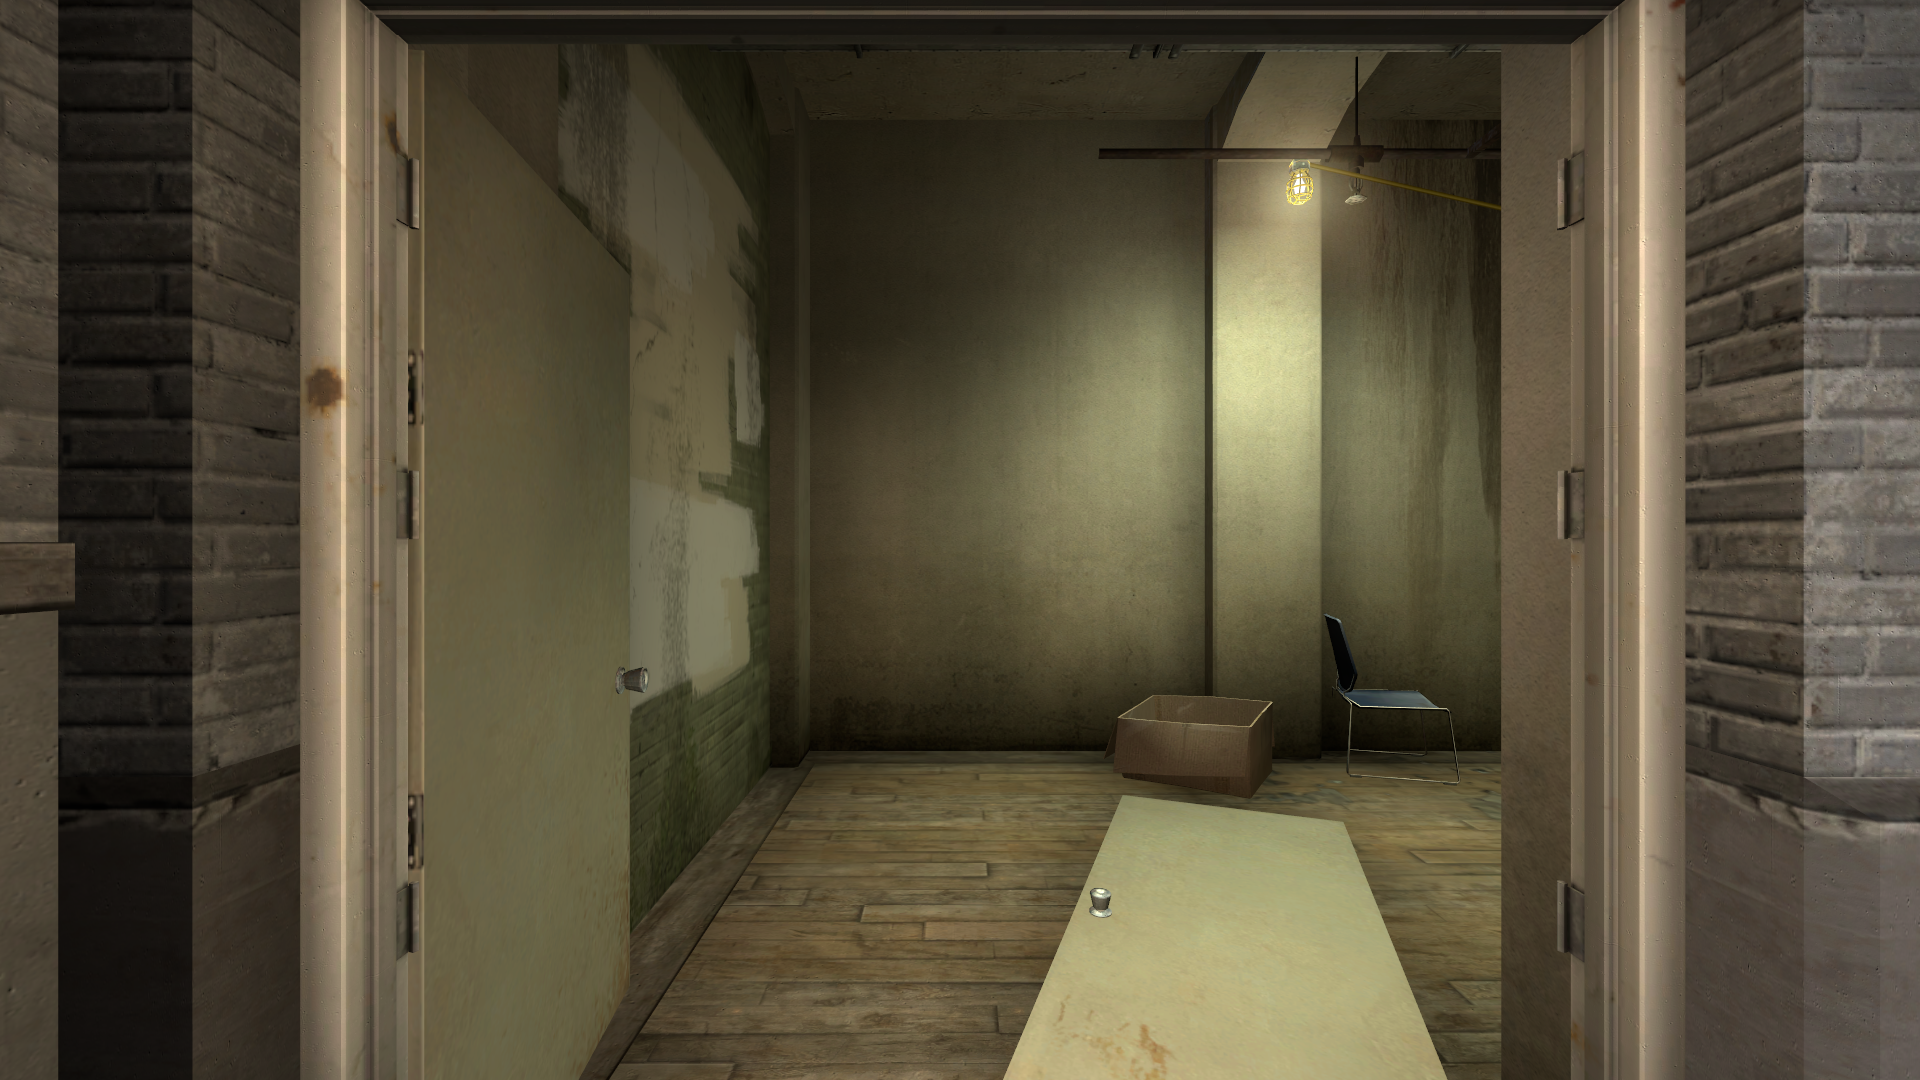
Map: de_train